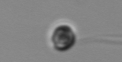
Label: flagellate